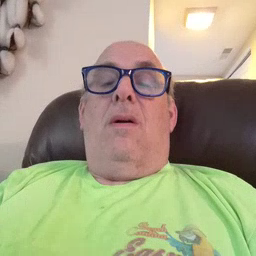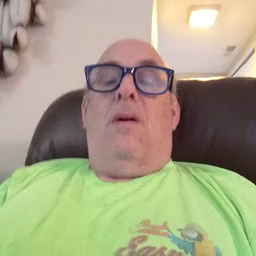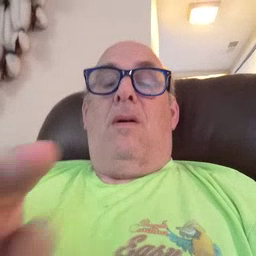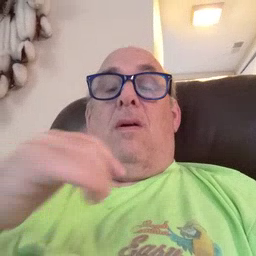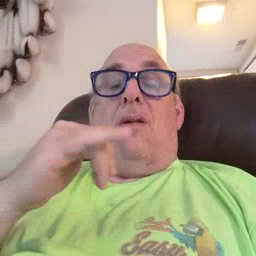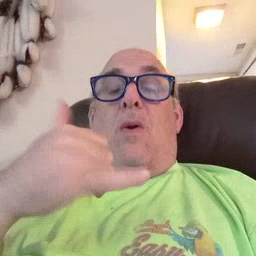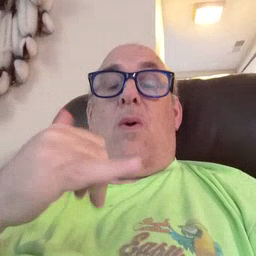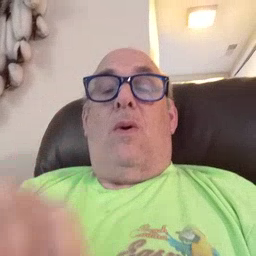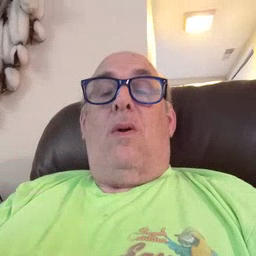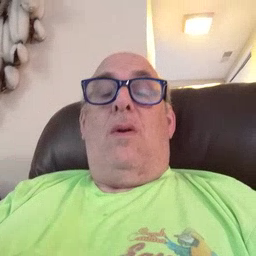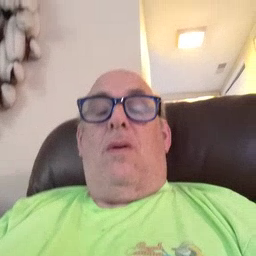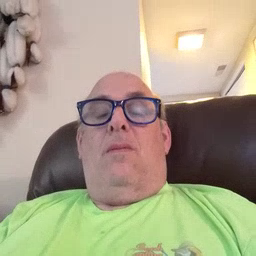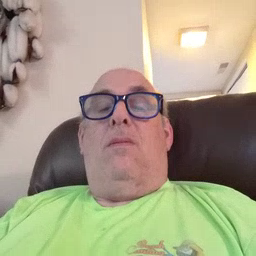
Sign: yellow